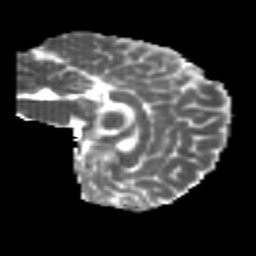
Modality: MD
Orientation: sagittal
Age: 24
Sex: female
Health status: healthy
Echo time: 0.074 s